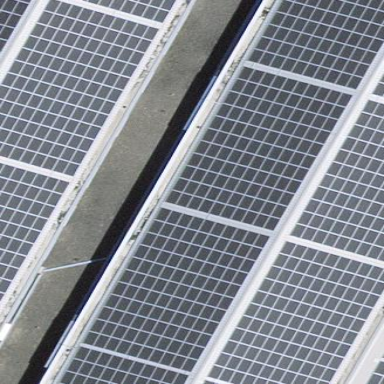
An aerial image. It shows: Solar power generator with photovoltaic panels.